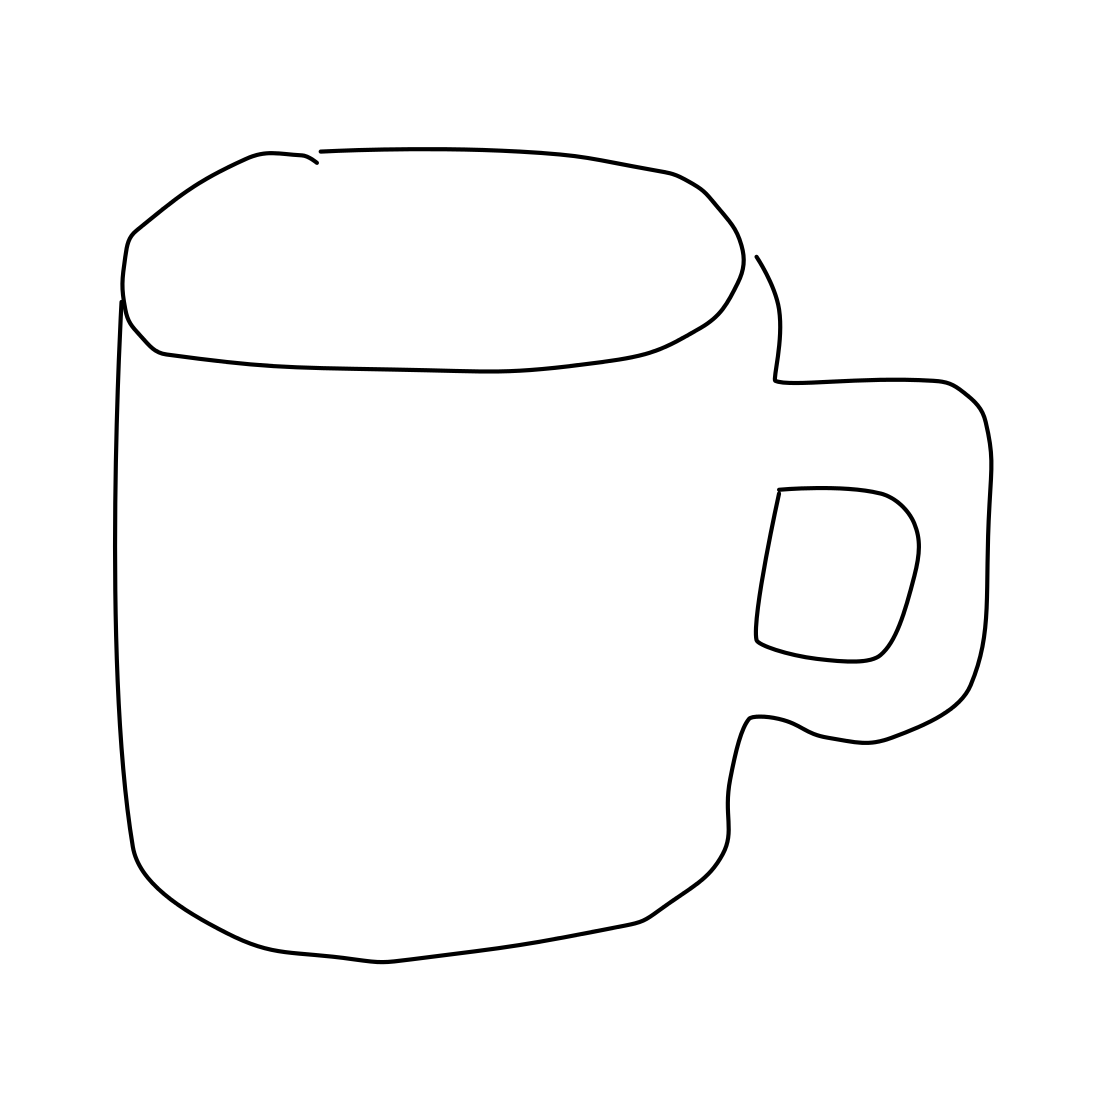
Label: mug